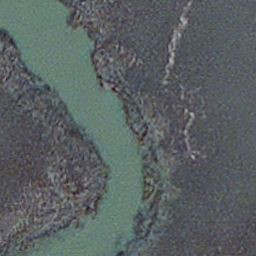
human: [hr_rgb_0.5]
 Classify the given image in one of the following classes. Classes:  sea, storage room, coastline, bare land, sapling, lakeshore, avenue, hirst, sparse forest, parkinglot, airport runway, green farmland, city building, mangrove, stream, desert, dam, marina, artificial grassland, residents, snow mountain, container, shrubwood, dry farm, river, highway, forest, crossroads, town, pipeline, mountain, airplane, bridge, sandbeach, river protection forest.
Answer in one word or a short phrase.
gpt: stream